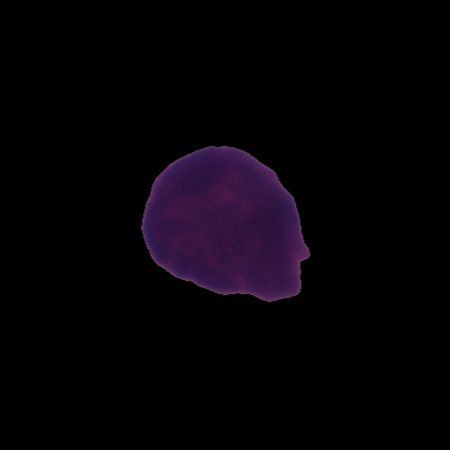
Label: healthy